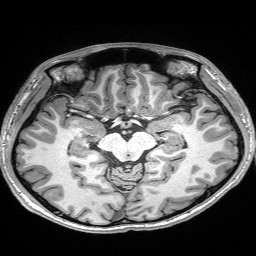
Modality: T1w
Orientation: coronal